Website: walmart
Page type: payment
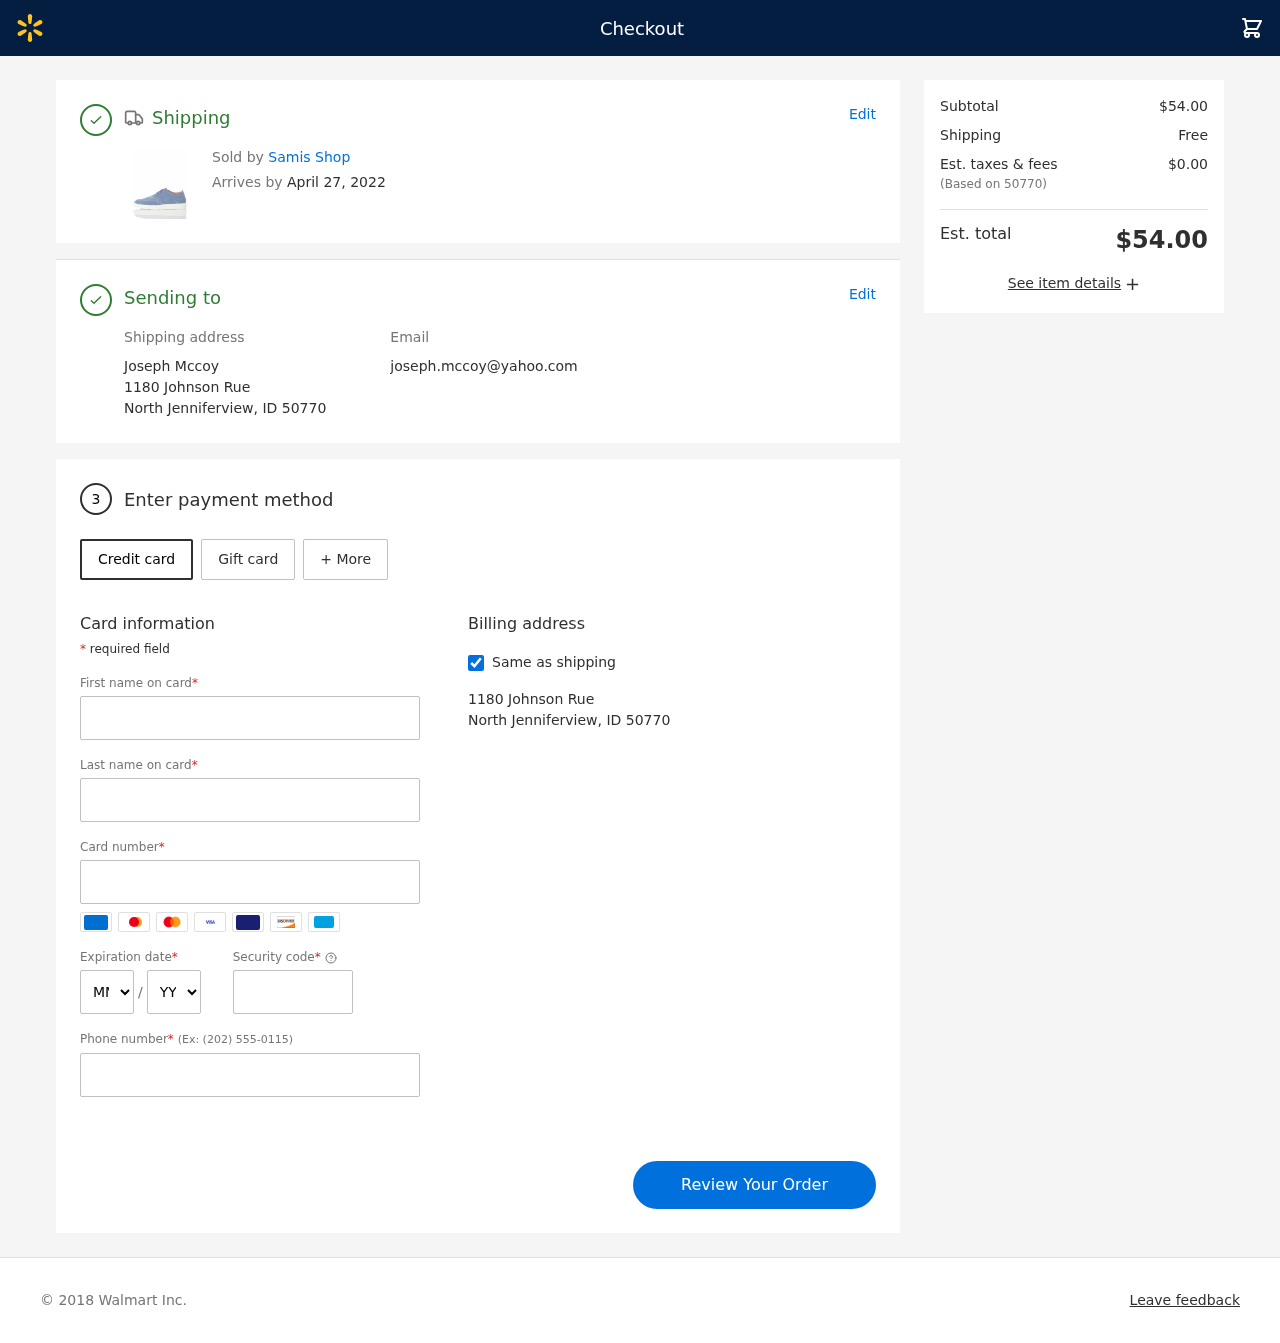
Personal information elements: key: PII_CARD_CVV
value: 742
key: PII_CARD_EXPIRY_MONTH
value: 11
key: PII_CARD_EXPIRY_YEAR
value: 27
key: PII_CARD_NUMBER
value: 6557 3217 6698 6297
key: PII_CITY_STATE_ZIP
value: North Jenniferview, ID 50770
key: PII_EMAIL
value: joseph.mccoy@yahoo.com
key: PII_FIRSTNAME
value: Joseph
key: PII_FULLNAME
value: Joseph Mccoy
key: PII_LASTNAME
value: Mccoy
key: PII_PHONE
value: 2615184831
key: PII_POSTCODE
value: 50770
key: PII_STREET
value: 1180 Johnson Rue
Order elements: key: ORDER_DELIVERY_DATE
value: April 27, 2022
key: ORDER_SUBTOTAL
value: $54.00
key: ORDER_SHIPPING_COST
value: Free
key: ORDER_TAX
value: $0.00
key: ORDER_TOTAL
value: $54.00